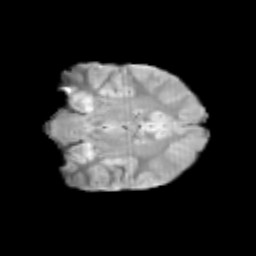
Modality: T2w
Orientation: coronal
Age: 11
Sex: male
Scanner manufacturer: siemens
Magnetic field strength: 3 T
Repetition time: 3.8 s
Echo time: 0.07 s